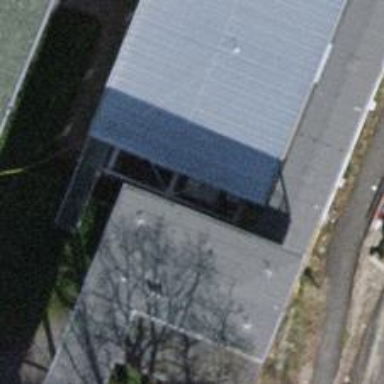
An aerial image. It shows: Public surveillance system installed on building.